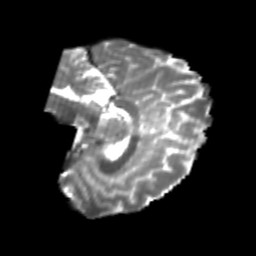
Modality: T2w
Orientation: sagittal
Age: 24
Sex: female
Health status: healthy
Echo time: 0.074 s